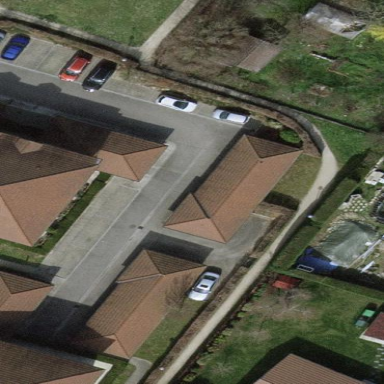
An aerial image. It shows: Group of garages.